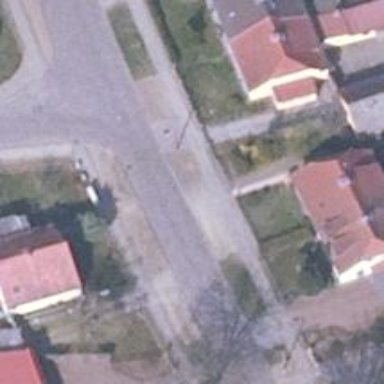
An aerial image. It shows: Sidewalk along the footway.